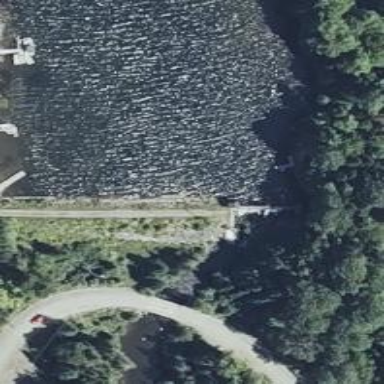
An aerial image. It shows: Dam along waterway.